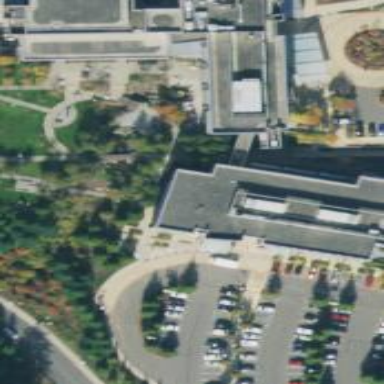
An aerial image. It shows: Hospital building.